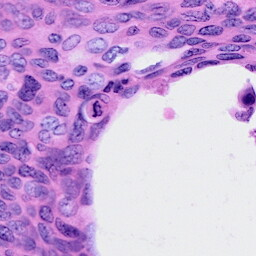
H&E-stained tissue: Cervix